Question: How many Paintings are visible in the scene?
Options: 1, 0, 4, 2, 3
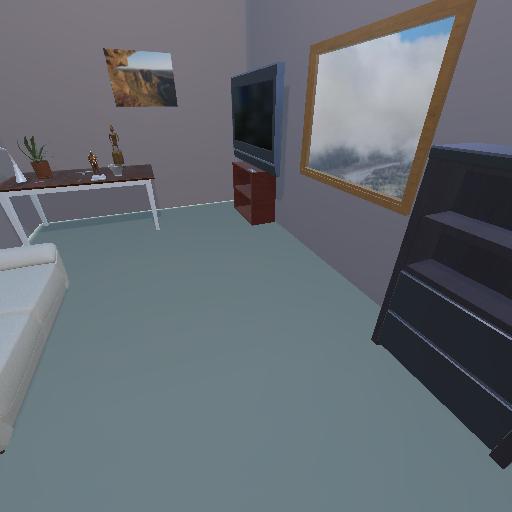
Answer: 1